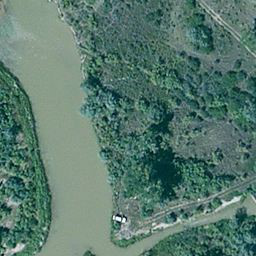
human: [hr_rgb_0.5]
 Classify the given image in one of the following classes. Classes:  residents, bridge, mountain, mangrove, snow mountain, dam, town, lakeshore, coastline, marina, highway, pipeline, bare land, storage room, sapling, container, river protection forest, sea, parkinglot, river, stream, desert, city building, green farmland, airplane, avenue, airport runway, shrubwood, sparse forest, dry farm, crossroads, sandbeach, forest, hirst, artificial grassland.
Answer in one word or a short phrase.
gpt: river